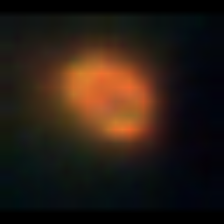
Taxon: NanoPlankton
Group: Other